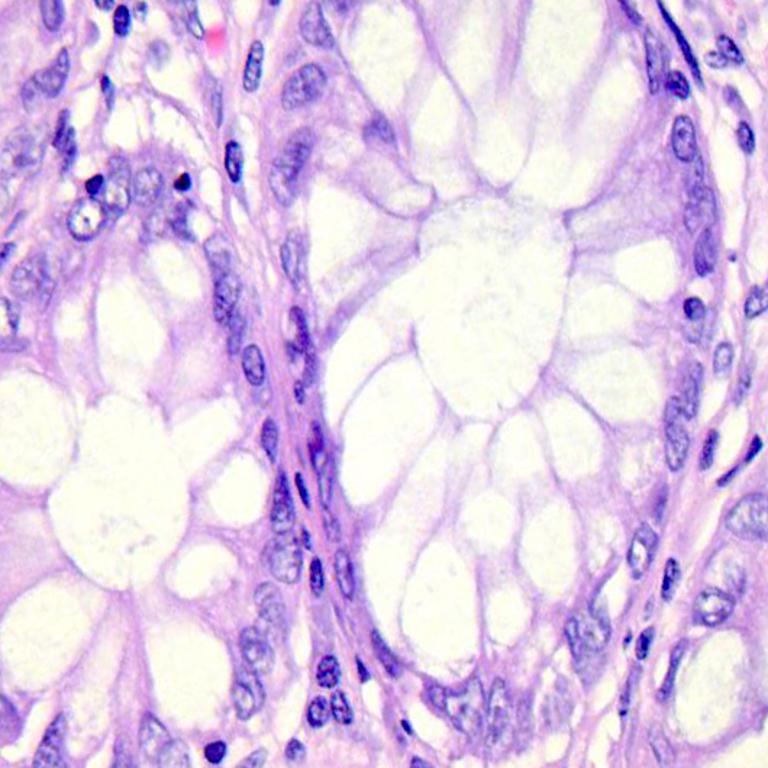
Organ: colon
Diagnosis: benign